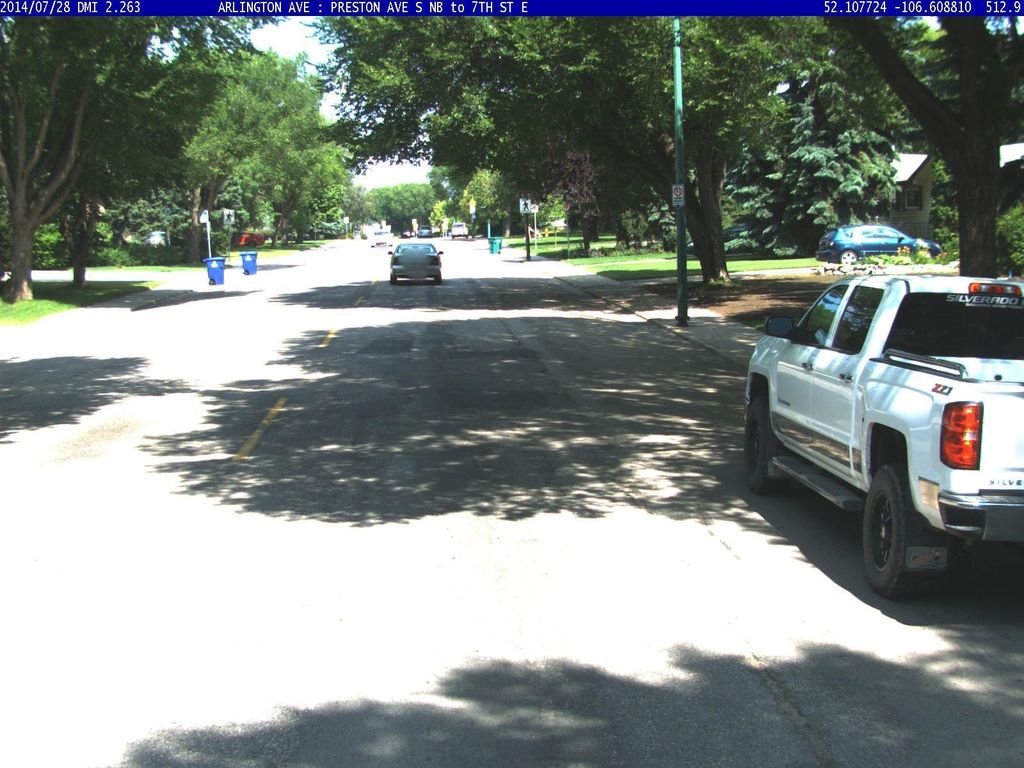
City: saskatoon